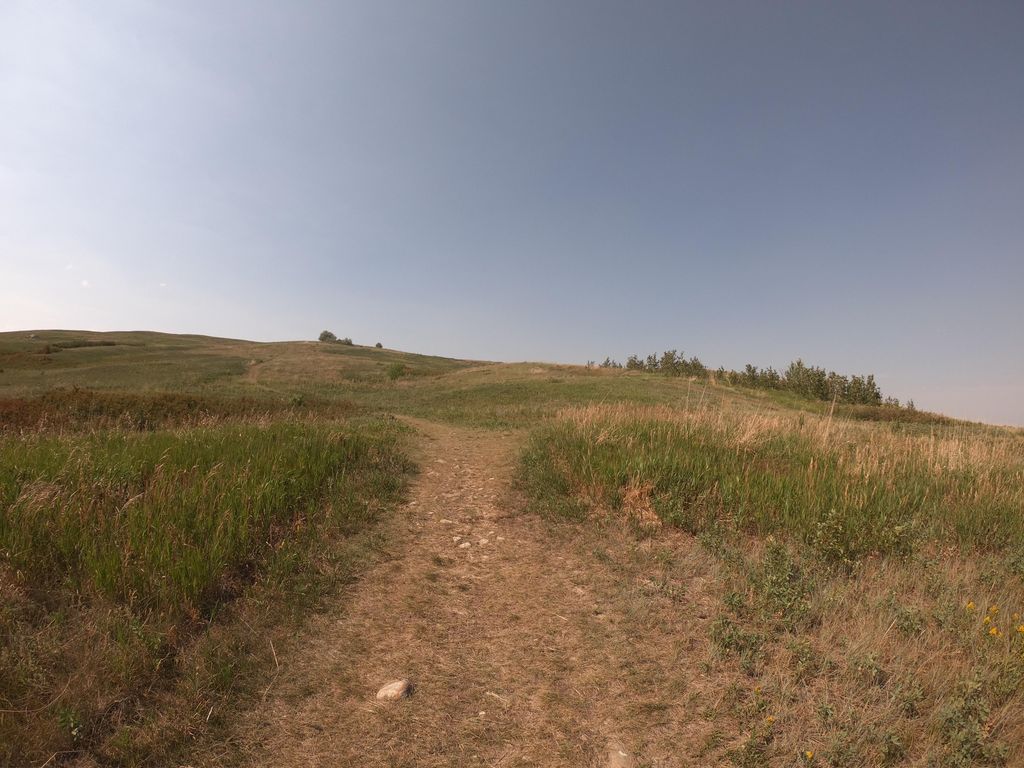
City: calgary